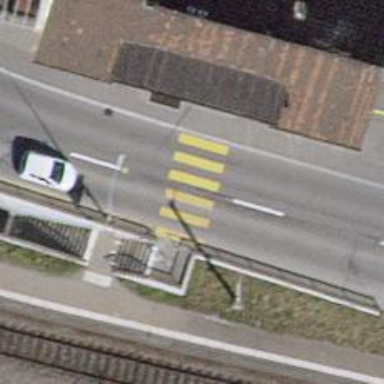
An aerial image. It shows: Marked zebra crossing on the road.